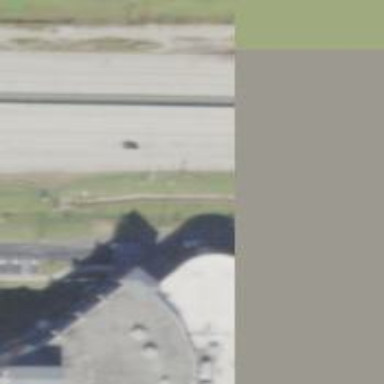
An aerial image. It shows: Service road passing through building tunnel.